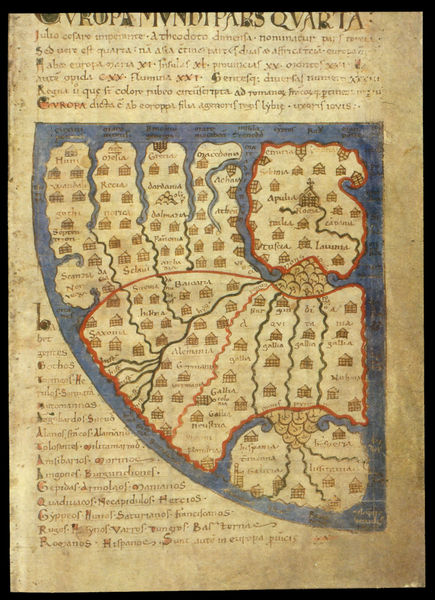
Titel: Liber Floridus
Künstler: Lambert von St. Omer
Standort: Herstellungsort: St. Omer (EU - F - Artois)
Institution: Gent, Universitätsbibliothek,
Schlagwörter: berg, blau, meer, wasser, fluss, stadt, zeichnung, haus, stein, häuser, kirche, wege, blatt, schrift, berge, farbe, buch, geld, seite, illustration, text, punkt, buchseite, karte, mittelalter, siedlung, landkarte, schatz, flüsse, europa, dörfer, latein, viertel, stammbaum, wegbeschreibung, abstammung, kapitale, code, absammung, cde